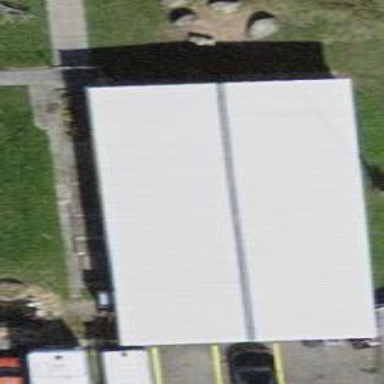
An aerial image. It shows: Shed.